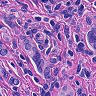
Metastatic tissue present: yes